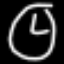
Label: clock